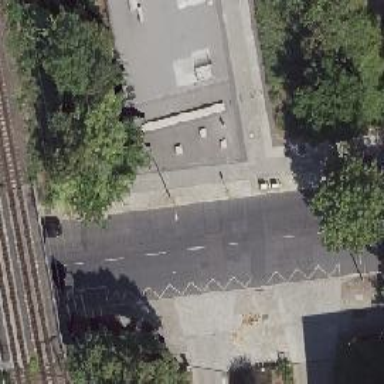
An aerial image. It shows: Tertiary road with asphalt surface and lane markings. There are parallel parking lanes on both sides of the road. The sidewalk on the right has surface of sett.